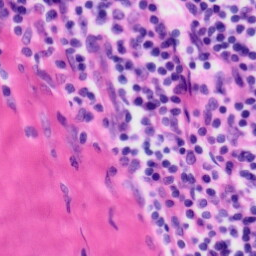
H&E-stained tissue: Tonsil